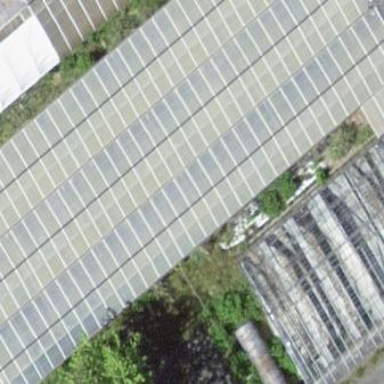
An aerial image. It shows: Greenhouse.